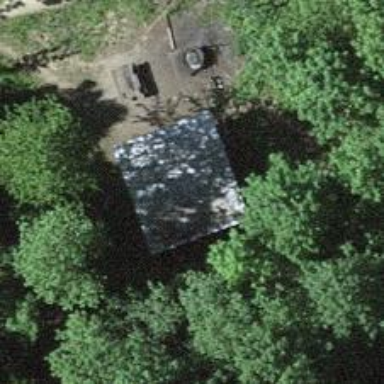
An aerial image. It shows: Picnic site equipped with barbecue grill.